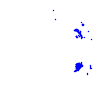
Particle: electron